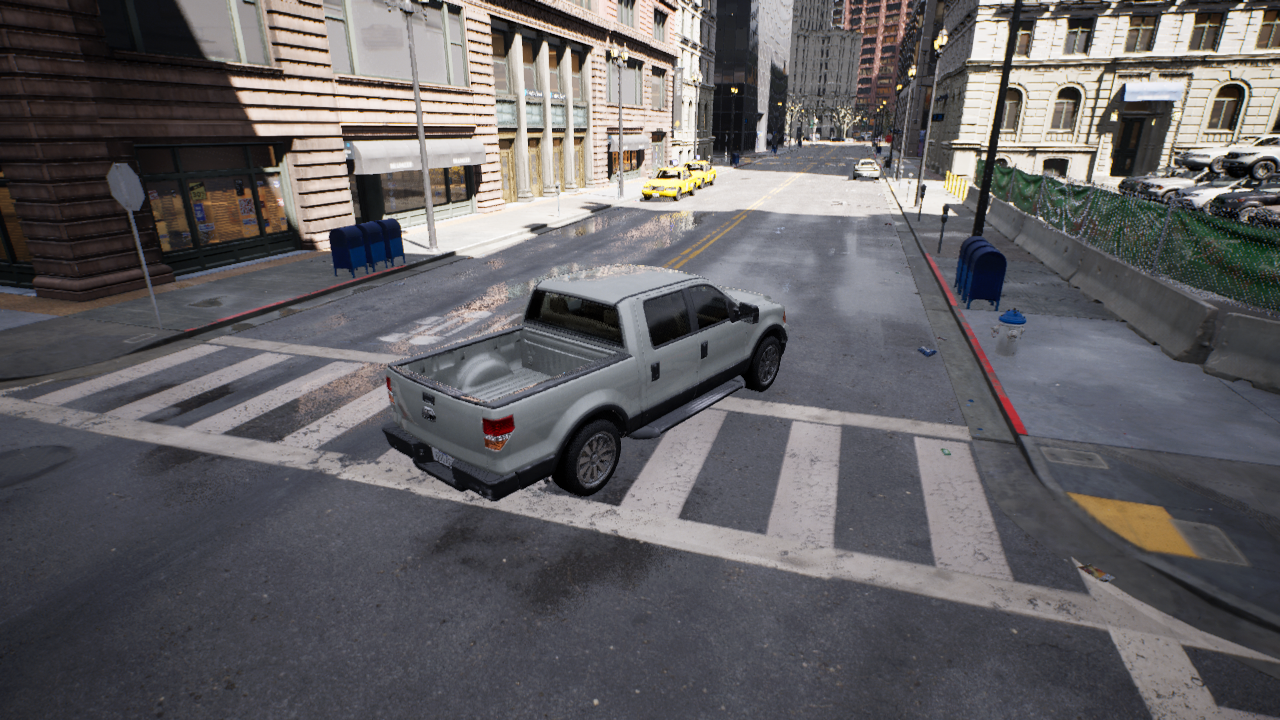
Venue: intersection
Lighting: clear day
Vehicle rig: pickup